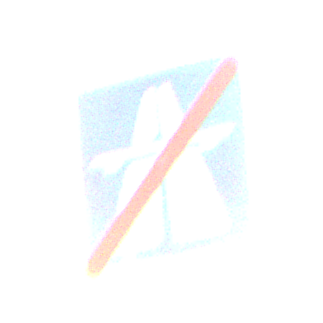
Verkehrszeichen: EndeAutbahn
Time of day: SunriseSunset
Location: Outdoor (Nature)
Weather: PartlyCloudy
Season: NotSpecified
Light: Natural